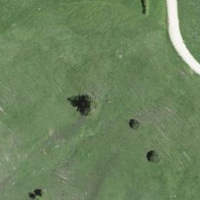
EUNIS habitat code: 24
Species observed at this site:
Silene dioica
Knautia arvensis